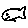
Label: fish